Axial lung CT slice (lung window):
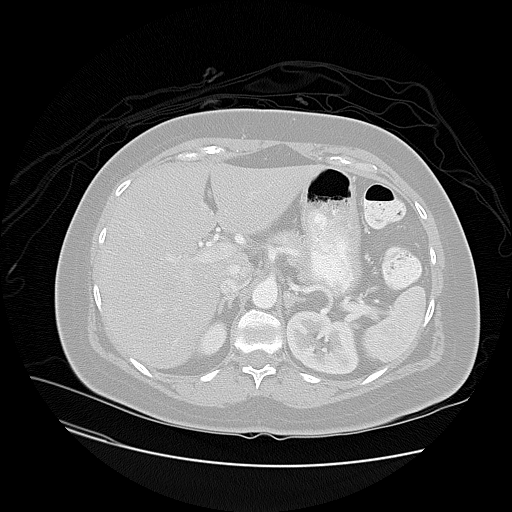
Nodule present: no